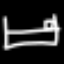
Label: bed